Question: I'd like to trigger the in-webpage refresh button programmatically for the purpose of <URL> without making the user manually refresh the page or make some other page action in order to see the labels. Is this possible to do? All of the documentation I am finding is surrounding refresh tokens, which is obviously something different.
Thank you for your time.

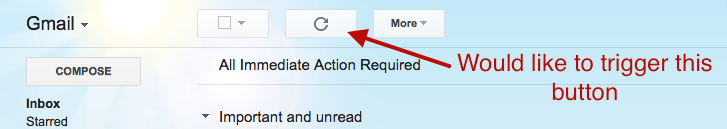
Answer: There's no way to do that from the Gmail REST API (i.e. trigger refresh action in web browser viewing the gmail page). If you're running as a browser extension on the other hand, then sure.